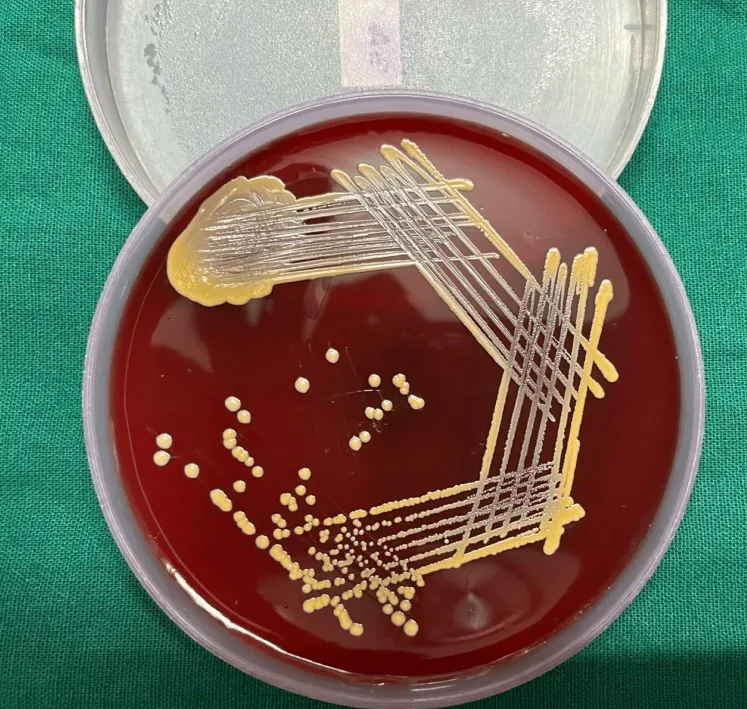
Round (1-3 mm), golden-yellow colonies of Staphylococcus aureus on blood agar.
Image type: pathology (gram)